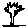
Label: tree